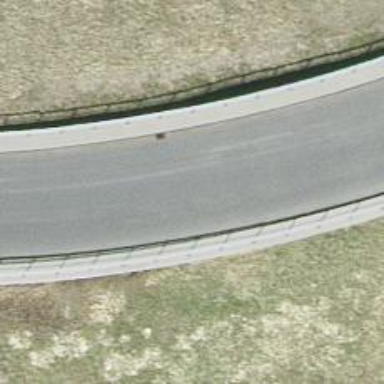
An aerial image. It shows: Tertiary road with bridge.